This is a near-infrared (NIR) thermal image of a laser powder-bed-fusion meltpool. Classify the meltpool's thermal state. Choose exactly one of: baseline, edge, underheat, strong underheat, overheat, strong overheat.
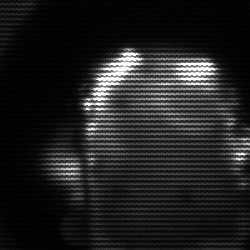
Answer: baseline